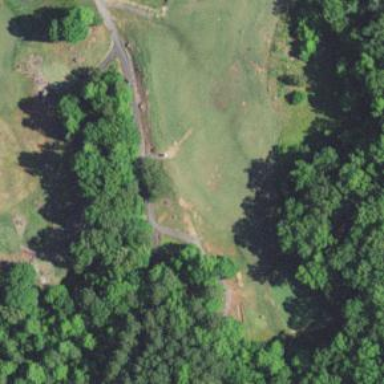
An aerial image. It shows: Pathway for golfing.